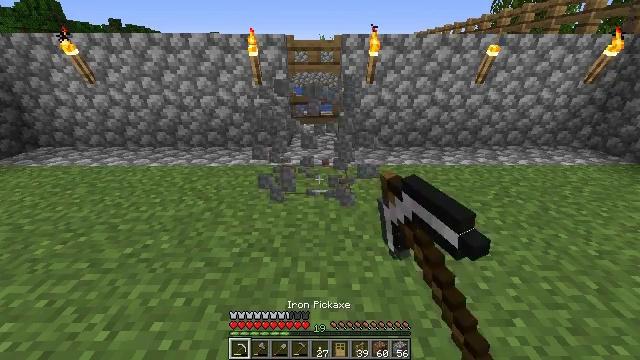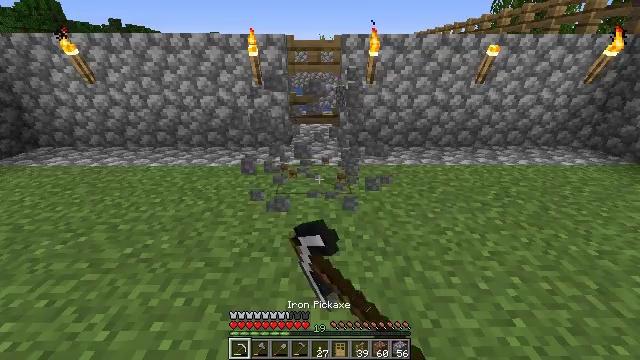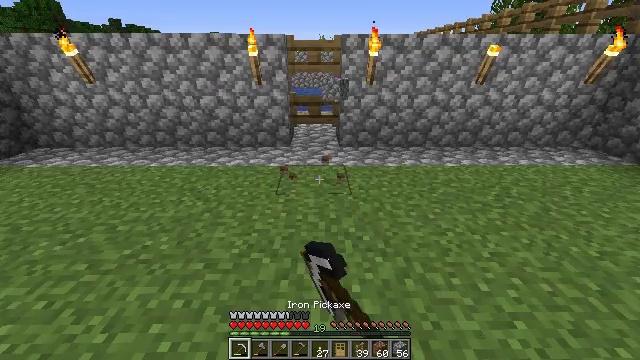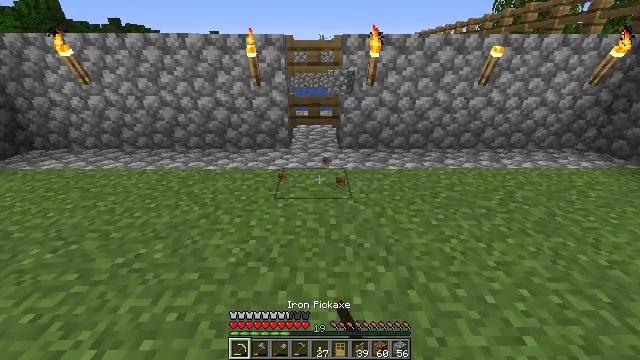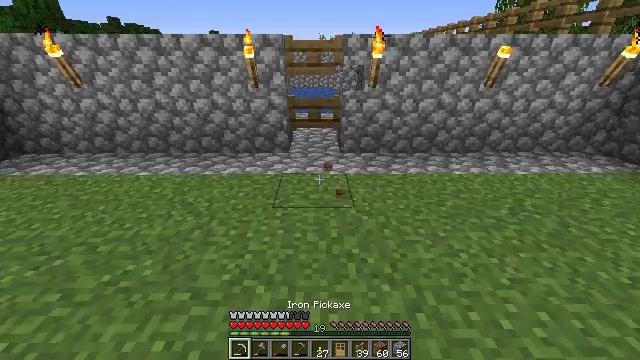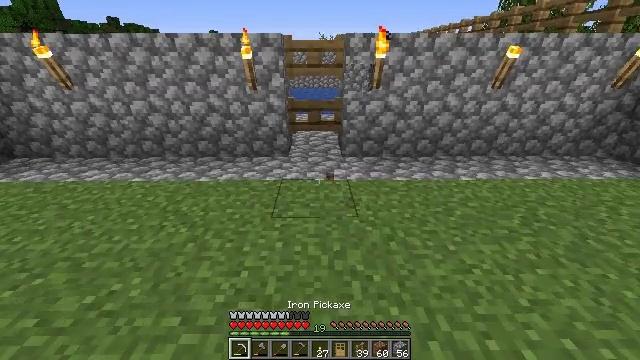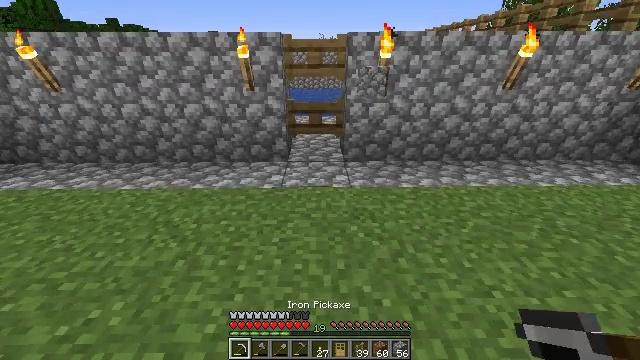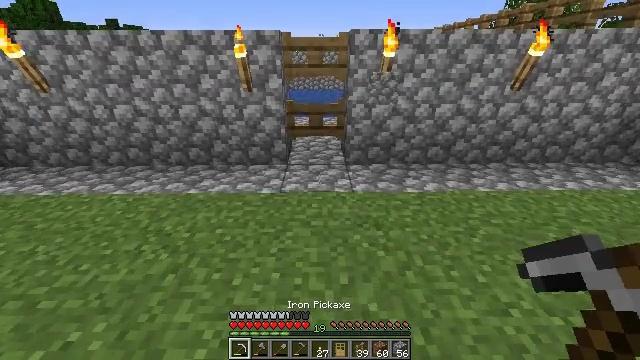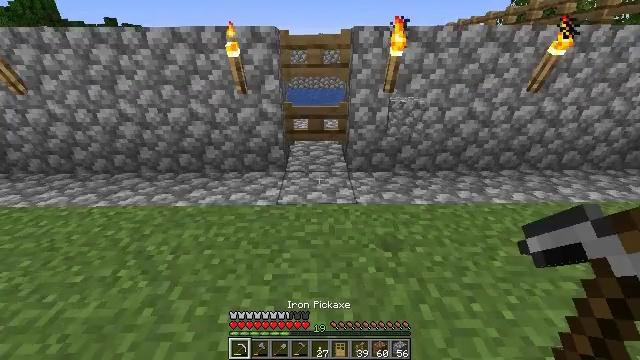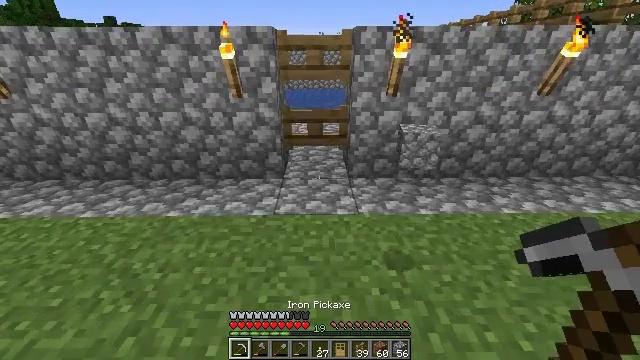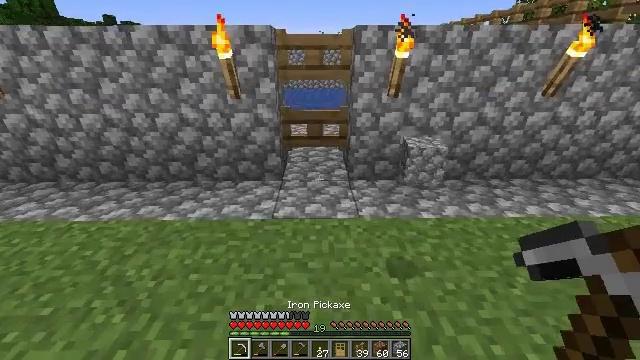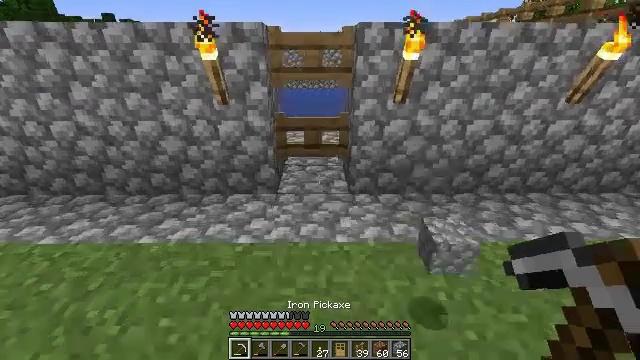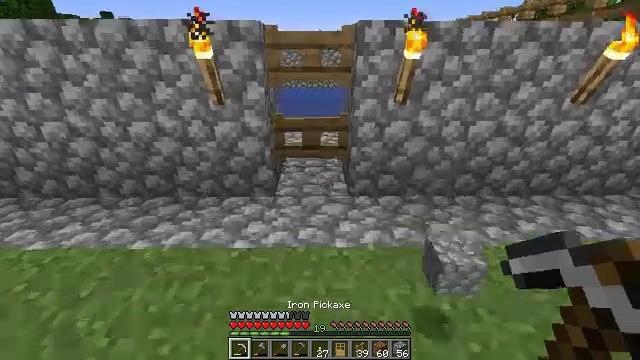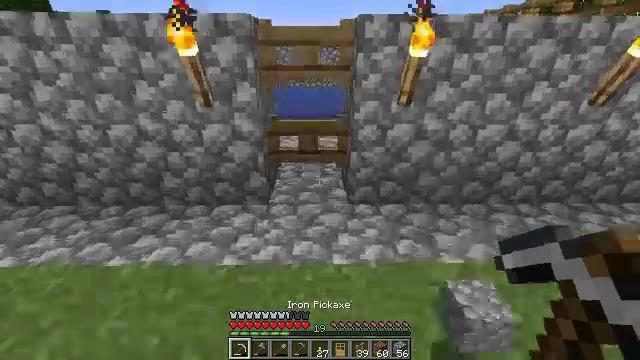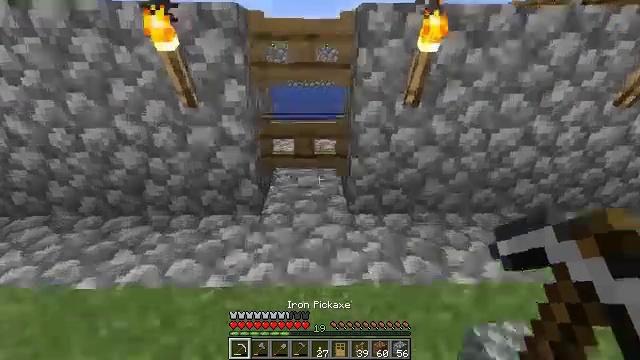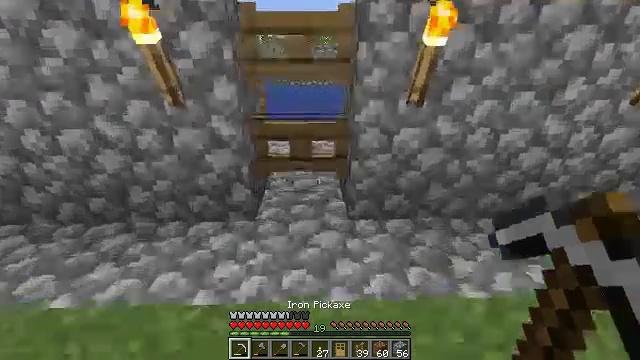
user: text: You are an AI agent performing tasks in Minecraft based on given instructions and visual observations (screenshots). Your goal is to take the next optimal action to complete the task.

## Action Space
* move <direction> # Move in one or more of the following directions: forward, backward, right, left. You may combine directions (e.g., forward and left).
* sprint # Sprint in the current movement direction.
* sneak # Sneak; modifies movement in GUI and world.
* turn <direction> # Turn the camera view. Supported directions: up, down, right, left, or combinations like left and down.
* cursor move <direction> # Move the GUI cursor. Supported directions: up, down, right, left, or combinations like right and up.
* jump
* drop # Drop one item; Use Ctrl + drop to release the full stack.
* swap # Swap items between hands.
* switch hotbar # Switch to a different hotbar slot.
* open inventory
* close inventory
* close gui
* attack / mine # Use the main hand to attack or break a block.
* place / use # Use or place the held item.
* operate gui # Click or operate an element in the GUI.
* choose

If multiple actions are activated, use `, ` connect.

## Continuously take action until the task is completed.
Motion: motion action
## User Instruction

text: Mine the dandelion from the ground.
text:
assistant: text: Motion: no_op
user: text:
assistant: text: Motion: move forward
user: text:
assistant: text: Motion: move forward
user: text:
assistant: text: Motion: move forward
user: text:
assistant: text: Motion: move forward
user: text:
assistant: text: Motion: move forward
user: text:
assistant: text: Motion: move forward
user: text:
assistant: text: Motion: move forward
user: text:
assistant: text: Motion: move forward
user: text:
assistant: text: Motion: move forward
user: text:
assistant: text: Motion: move forward
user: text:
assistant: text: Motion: move forward
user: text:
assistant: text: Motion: move forward
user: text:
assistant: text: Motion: move forward
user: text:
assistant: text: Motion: move forward
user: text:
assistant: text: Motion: move forward
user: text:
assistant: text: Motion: no_op
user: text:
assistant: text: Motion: no_op
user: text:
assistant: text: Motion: no_op
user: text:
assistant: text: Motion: no_op
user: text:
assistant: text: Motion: no_op
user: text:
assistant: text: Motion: no_op
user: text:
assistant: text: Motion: turn left
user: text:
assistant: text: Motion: no_op
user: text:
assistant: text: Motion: turn left
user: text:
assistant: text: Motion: no_op
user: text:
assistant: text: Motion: turn right
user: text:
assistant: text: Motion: turn right
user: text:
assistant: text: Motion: turn right
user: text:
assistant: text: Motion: turn right